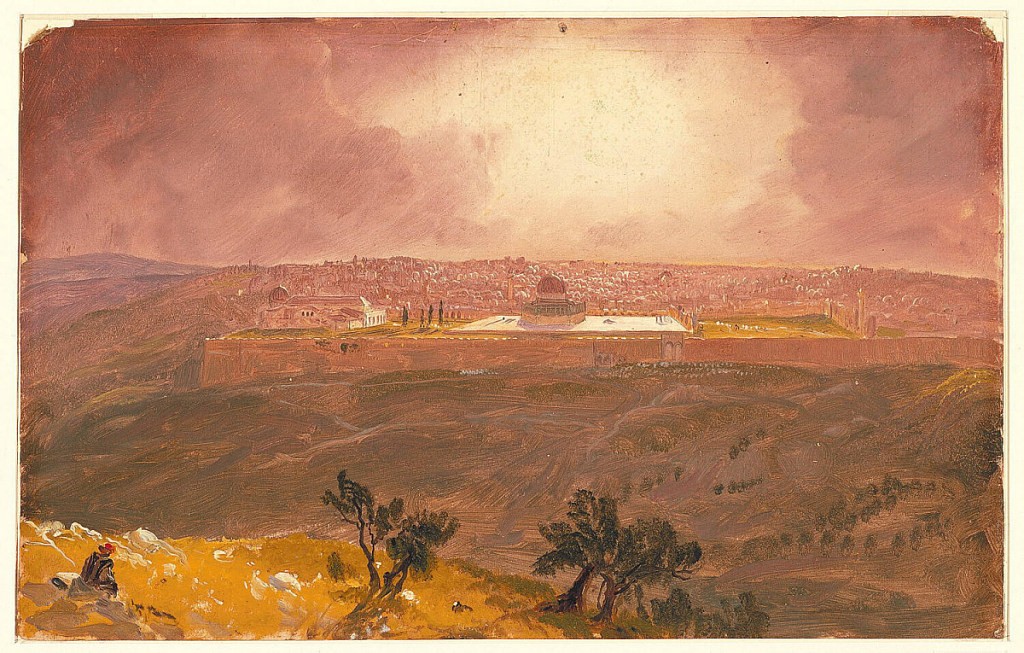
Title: Jerusalem from the Mount of Olives
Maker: Frederic Edwin Church, American, 1826–1900
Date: April 1, 1868
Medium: Oil and graphite on paperboard
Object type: Drawing
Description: Study for the finished painting, "Jerusalem from the Mount of Olives." In the foreground, the nearby slope of the mount is shown with three olives trees and a figure sitting on a stone at lower left. In the middle distance, across the Valley of Jesophat, the city of Jerusalem is prominently shown. Beyond the city walls, the Dome of the Rock is notably visible atop the al-Aqsa Mosque and Temple Mount. Behind, the numerous roofs of city buildings extend to the horizon and reflect the sun's glow. Above, thick, billowing clouds part at center, allowing the sun's light to cascade over the city.